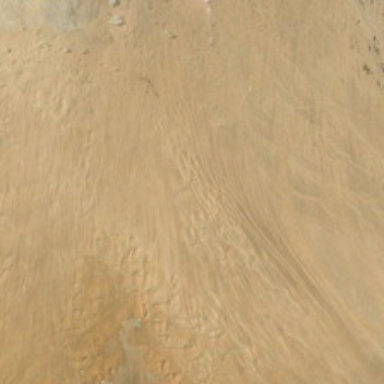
It is a large piece of yellow desert .